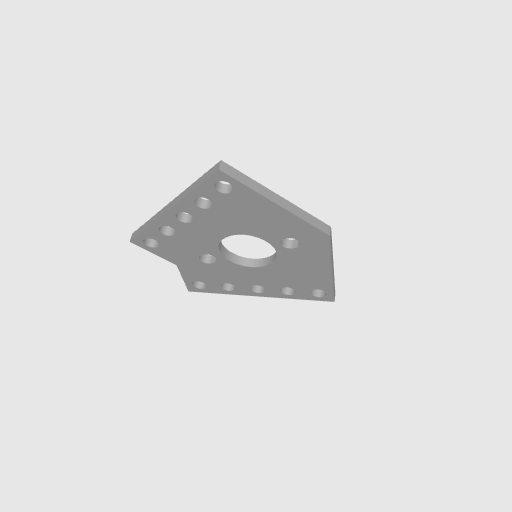
Part: FlatPatternBracket2-2